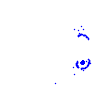
Particle: pion